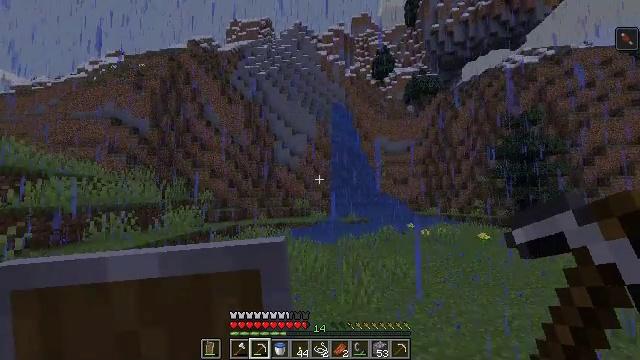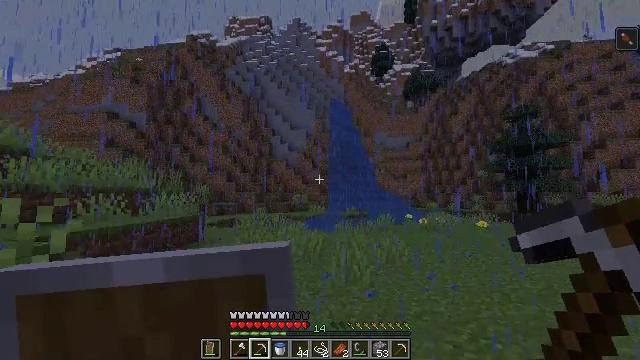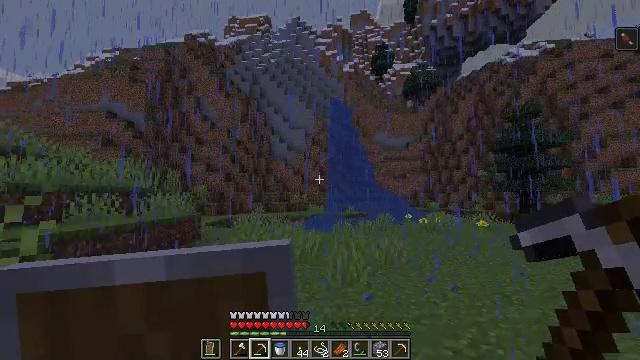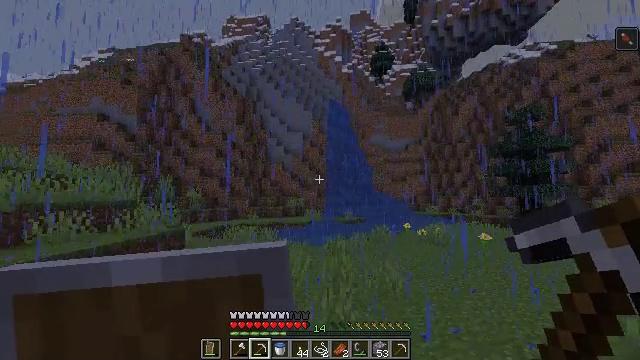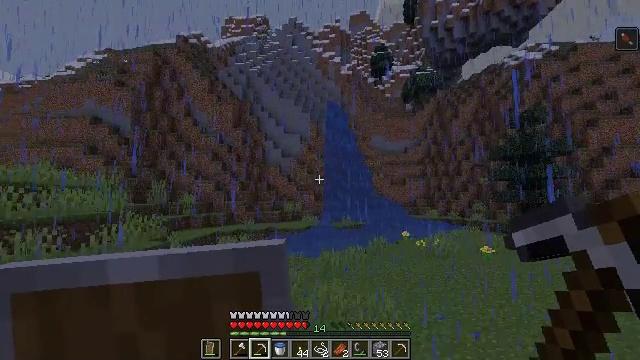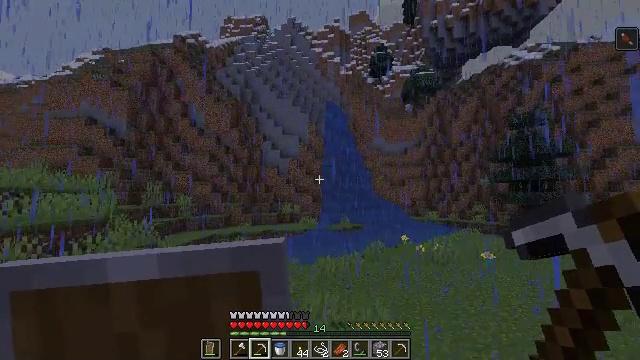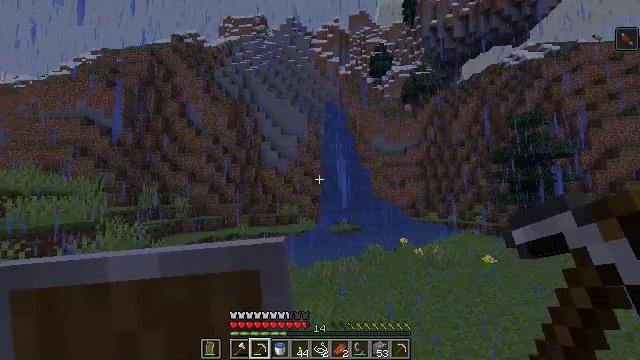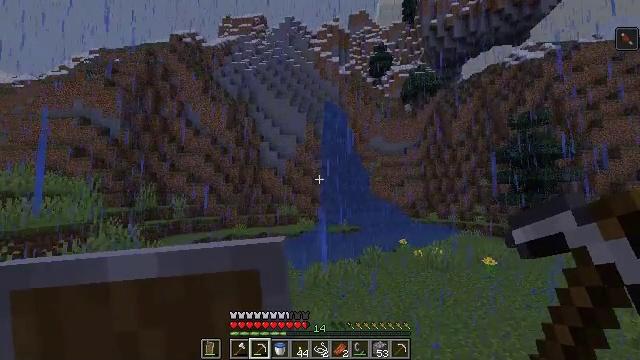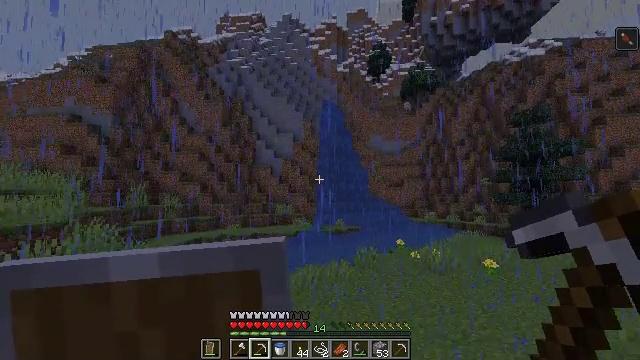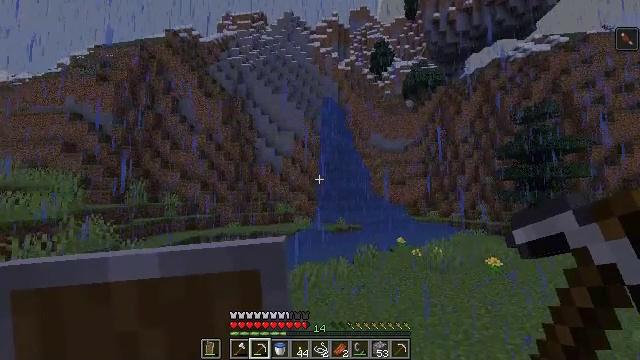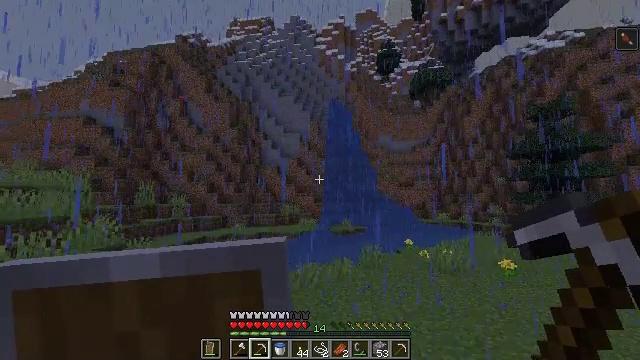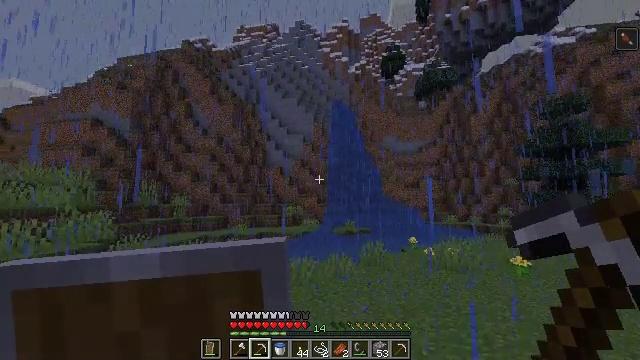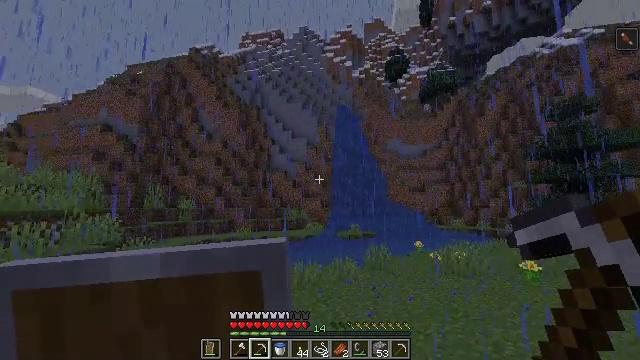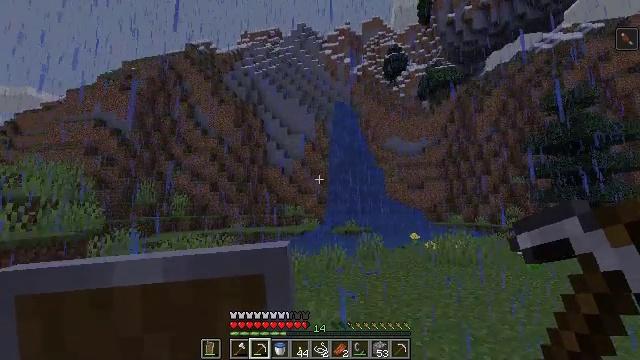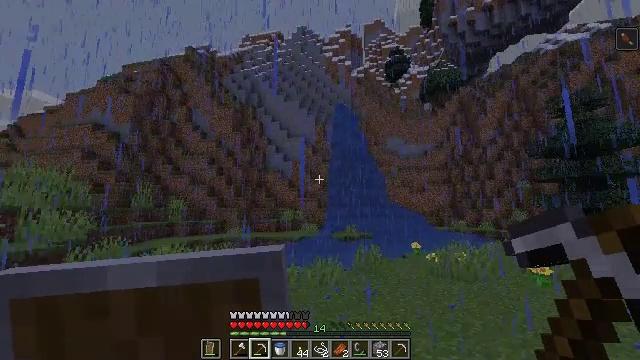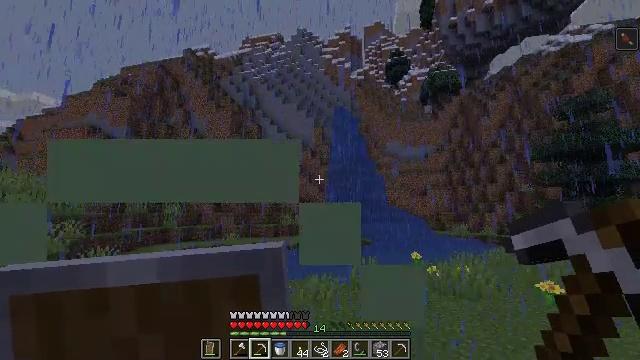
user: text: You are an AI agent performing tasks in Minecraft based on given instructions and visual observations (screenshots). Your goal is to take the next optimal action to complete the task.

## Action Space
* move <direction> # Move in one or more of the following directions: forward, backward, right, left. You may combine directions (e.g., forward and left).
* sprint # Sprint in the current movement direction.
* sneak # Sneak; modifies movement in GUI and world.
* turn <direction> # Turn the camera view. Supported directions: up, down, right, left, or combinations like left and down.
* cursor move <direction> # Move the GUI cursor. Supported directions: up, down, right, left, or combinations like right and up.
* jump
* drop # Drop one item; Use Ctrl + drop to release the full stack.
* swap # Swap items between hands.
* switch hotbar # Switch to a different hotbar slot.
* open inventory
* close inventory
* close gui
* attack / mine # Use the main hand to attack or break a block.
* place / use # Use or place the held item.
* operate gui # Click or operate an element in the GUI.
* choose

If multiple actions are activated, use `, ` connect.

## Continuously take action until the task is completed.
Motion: motion action
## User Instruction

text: Mine the yellow bed to pick it up.
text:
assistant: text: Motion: move forward and move right, sprint, jump
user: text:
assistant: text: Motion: move forward and move right, sprint, jump
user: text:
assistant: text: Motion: move forward and move right, sprint, jump
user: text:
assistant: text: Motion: move forward and move right, sprint, jump
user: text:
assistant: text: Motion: move forward and move right, sprint, jump
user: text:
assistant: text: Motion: move forward and move right, sprint, jump
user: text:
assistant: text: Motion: move forward and move right, sprint, jump
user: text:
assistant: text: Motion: move forward and move right, sprint, jump
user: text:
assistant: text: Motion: move forward and move right, sprint, jump
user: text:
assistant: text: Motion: move forward and move right, sprint, turn left, jump
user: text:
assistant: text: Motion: move forward and move right, sprint, turn left and up, jump
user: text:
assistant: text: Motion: move forward and move right, sprint, turn left and up, jump
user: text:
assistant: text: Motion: move forward and move right, sprint, jump
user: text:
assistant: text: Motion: move forward and move right, sprint, jump
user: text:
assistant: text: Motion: move forward and move right, sprint, jump
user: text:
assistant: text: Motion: move forward and move right, sprint, jump
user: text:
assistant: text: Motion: move forward and move right, sprint, jump
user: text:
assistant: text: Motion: move forward and move right, sprint, jump
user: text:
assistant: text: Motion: move forward and move right, sprint, jump
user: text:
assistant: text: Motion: move forward and move right, jump
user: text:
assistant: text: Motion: move forward and move right, jump
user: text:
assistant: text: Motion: move forward and move right, jump
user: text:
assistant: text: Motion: move forward and move right, jump
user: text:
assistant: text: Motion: turn right, jump
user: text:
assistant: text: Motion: turn right, jump
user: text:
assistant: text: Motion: jump
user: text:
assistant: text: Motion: no_op
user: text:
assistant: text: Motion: no_op
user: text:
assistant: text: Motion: no_op
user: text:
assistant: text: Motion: no_op